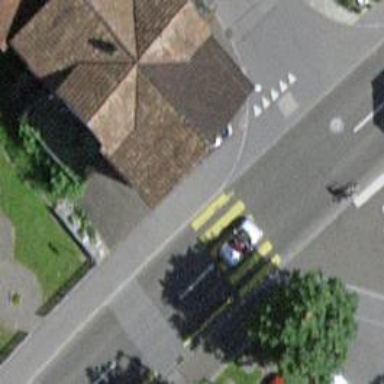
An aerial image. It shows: Marked crossing with zebra markings.